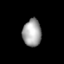
Tissue: lung
Cell type: Myeloid cells
Senescence score: 0.5789
Nuclear area (px): 497
Mean DAPI intensity: 163.121